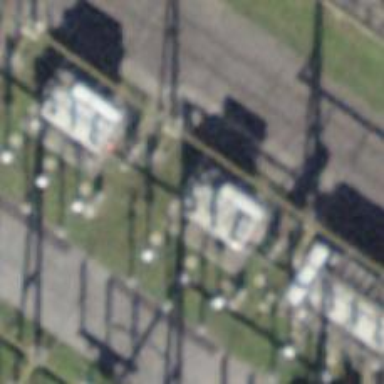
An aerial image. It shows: Transformer is shown.